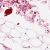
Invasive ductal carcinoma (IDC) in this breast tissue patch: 0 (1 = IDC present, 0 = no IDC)